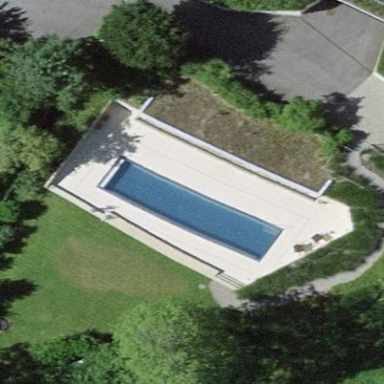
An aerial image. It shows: Swimming pool located in leisure land.